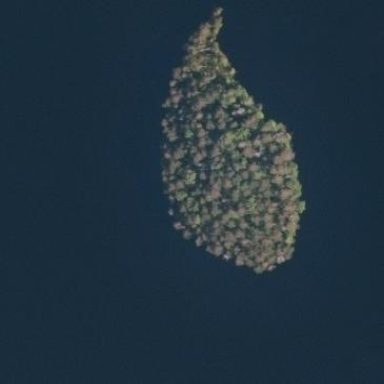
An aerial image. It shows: Image showing island.